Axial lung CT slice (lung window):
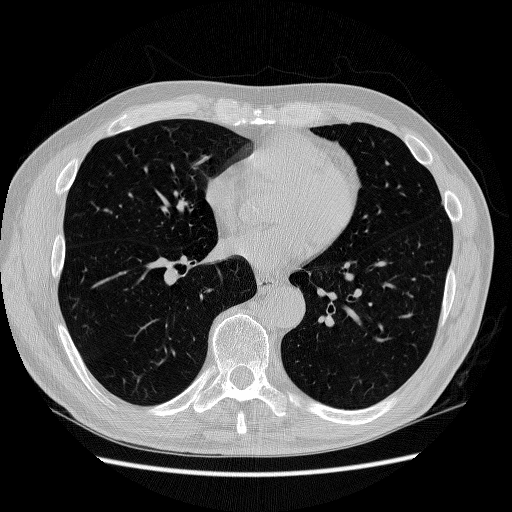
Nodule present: no